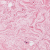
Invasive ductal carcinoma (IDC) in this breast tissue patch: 0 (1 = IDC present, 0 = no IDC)